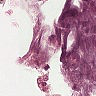
Metastatic tissue present: no